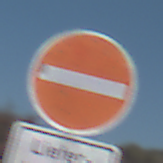
Verkehrszeichen: VerbotDerEinfahrt
Zusatzzeichen unten: BesondereFahrzeugeUndTransportgueter5
Umgebung: Outdoor, Nature
Tageszeit: Midday
Wetter: Clear
Licht: Natural
Jahreszeit: NotSpecified
Kontrast: HighContrast